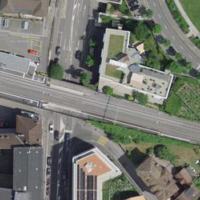
EUNIS habitat code: 54
Species observed at this site:
Achillea nana